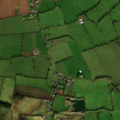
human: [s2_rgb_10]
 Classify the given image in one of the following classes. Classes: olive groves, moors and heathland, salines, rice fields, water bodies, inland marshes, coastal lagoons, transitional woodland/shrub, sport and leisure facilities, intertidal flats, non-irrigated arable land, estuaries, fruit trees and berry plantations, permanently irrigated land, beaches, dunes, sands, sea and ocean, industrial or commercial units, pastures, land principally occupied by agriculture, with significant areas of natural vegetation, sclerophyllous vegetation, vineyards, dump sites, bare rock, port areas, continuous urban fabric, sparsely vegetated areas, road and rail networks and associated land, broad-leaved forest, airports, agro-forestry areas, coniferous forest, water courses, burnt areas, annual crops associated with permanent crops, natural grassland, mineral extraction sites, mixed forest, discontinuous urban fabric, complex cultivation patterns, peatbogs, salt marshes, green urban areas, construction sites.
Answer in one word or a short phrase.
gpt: pastures, complex cultivation patterns